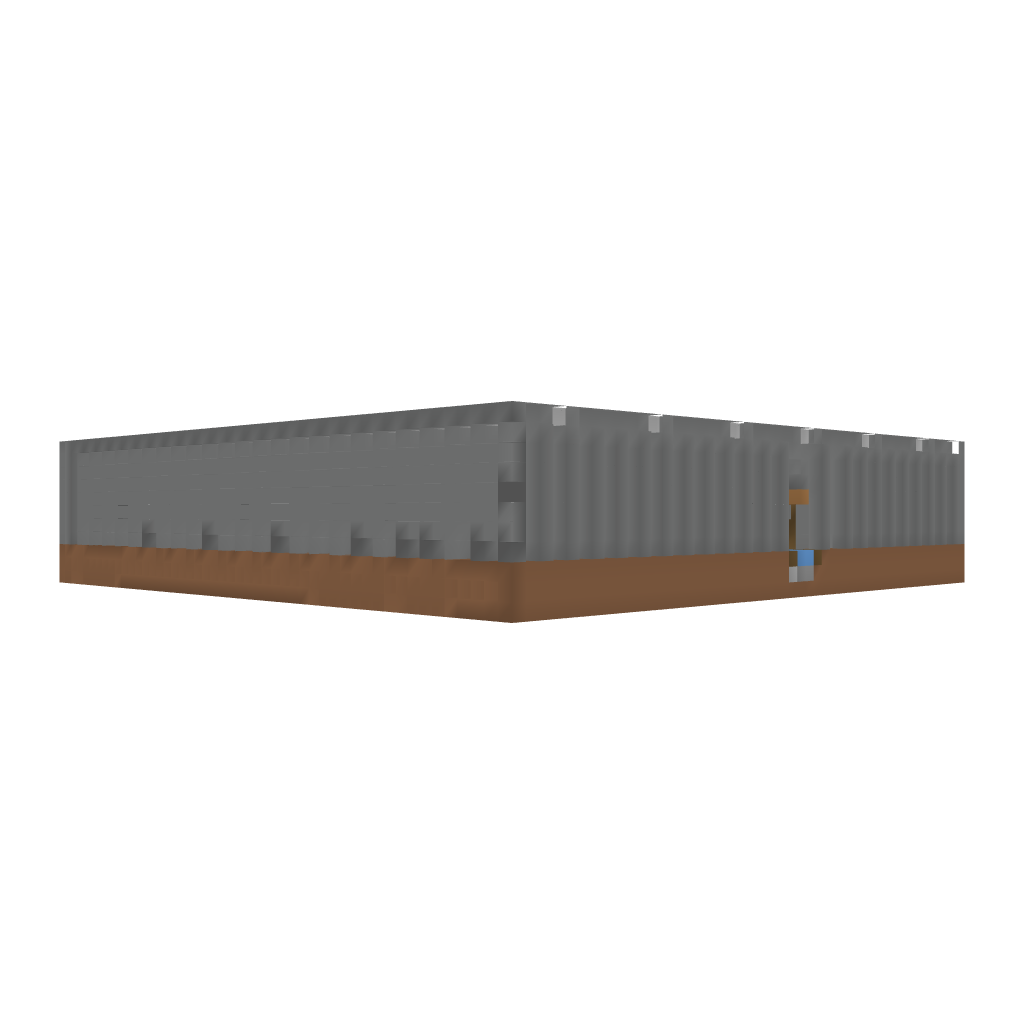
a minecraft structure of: Battlefield